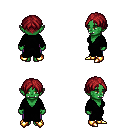
a pixel art fantasy rpg character, female body template, orc, green skin, black robe, magenta pants, brunette parted hairstyle, gold boots, four views (front, back, left, right), 2x2 character sprite sheet, small pixel art, hard edges, no anti-aliasing